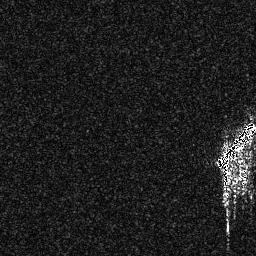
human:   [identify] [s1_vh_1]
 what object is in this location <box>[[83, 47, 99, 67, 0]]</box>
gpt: <ref>1 large ship at the right</ref>